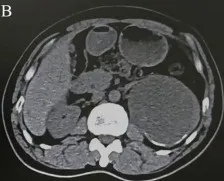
Imaging features of the left renal lesion. (B. April 1, 2017) CT scan showed the cystic lesion of 9.5 x 7.6 x 6.7 cm.
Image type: radiology (ct)